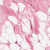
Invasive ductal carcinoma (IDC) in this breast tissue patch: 0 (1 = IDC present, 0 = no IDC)